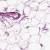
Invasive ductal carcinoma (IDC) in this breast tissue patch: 0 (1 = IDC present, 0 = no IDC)